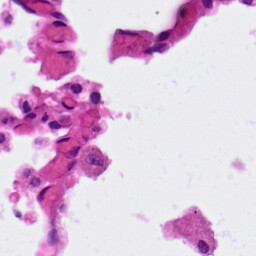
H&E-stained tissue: Lung